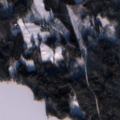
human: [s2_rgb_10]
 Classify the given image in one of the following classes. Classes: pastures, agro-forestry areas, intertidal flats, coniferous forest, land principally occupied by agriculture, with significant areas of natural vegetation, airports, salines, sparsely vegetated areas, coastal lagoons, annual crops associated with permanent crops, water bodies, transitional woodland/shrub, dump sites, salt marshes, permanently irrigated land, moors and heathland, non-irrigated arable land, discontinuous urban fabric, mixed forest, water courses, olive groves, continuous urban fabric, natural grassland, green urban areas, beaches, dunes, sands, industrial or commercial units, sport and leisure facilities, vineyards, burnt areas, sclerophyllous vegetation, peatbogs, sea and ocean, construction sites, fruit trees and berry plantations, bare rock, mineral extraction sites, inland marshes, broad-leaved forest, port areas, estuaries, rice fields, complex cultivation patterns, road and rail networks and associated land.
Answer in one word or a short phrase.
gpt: land principally occupied by agriculture, with significant areas of natural vegetation, coniferous forest, mixed forest, water bodies